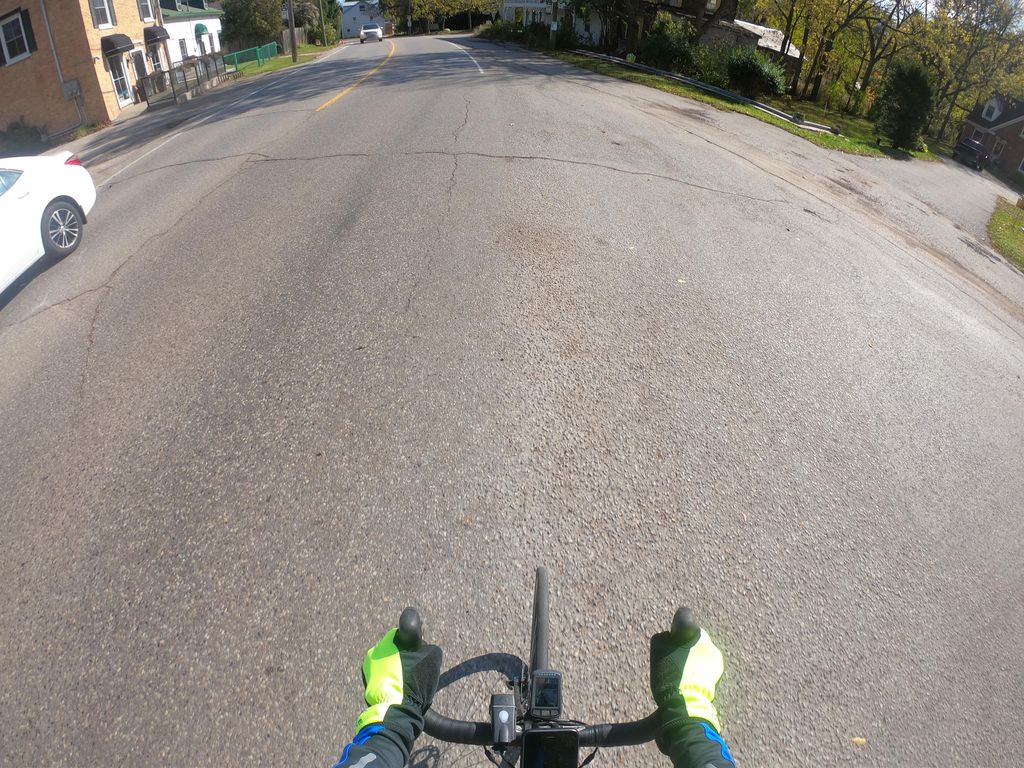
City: kitchener-waterloo